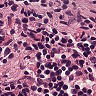
Metastatic tissue present: no